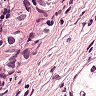
Metastatic tissue present: yes